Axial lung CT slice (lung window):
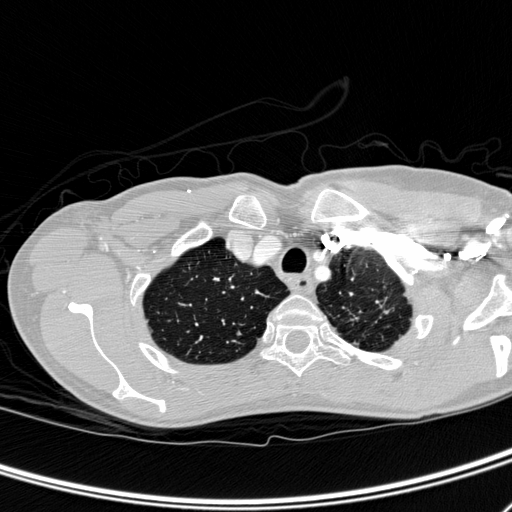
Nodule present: no